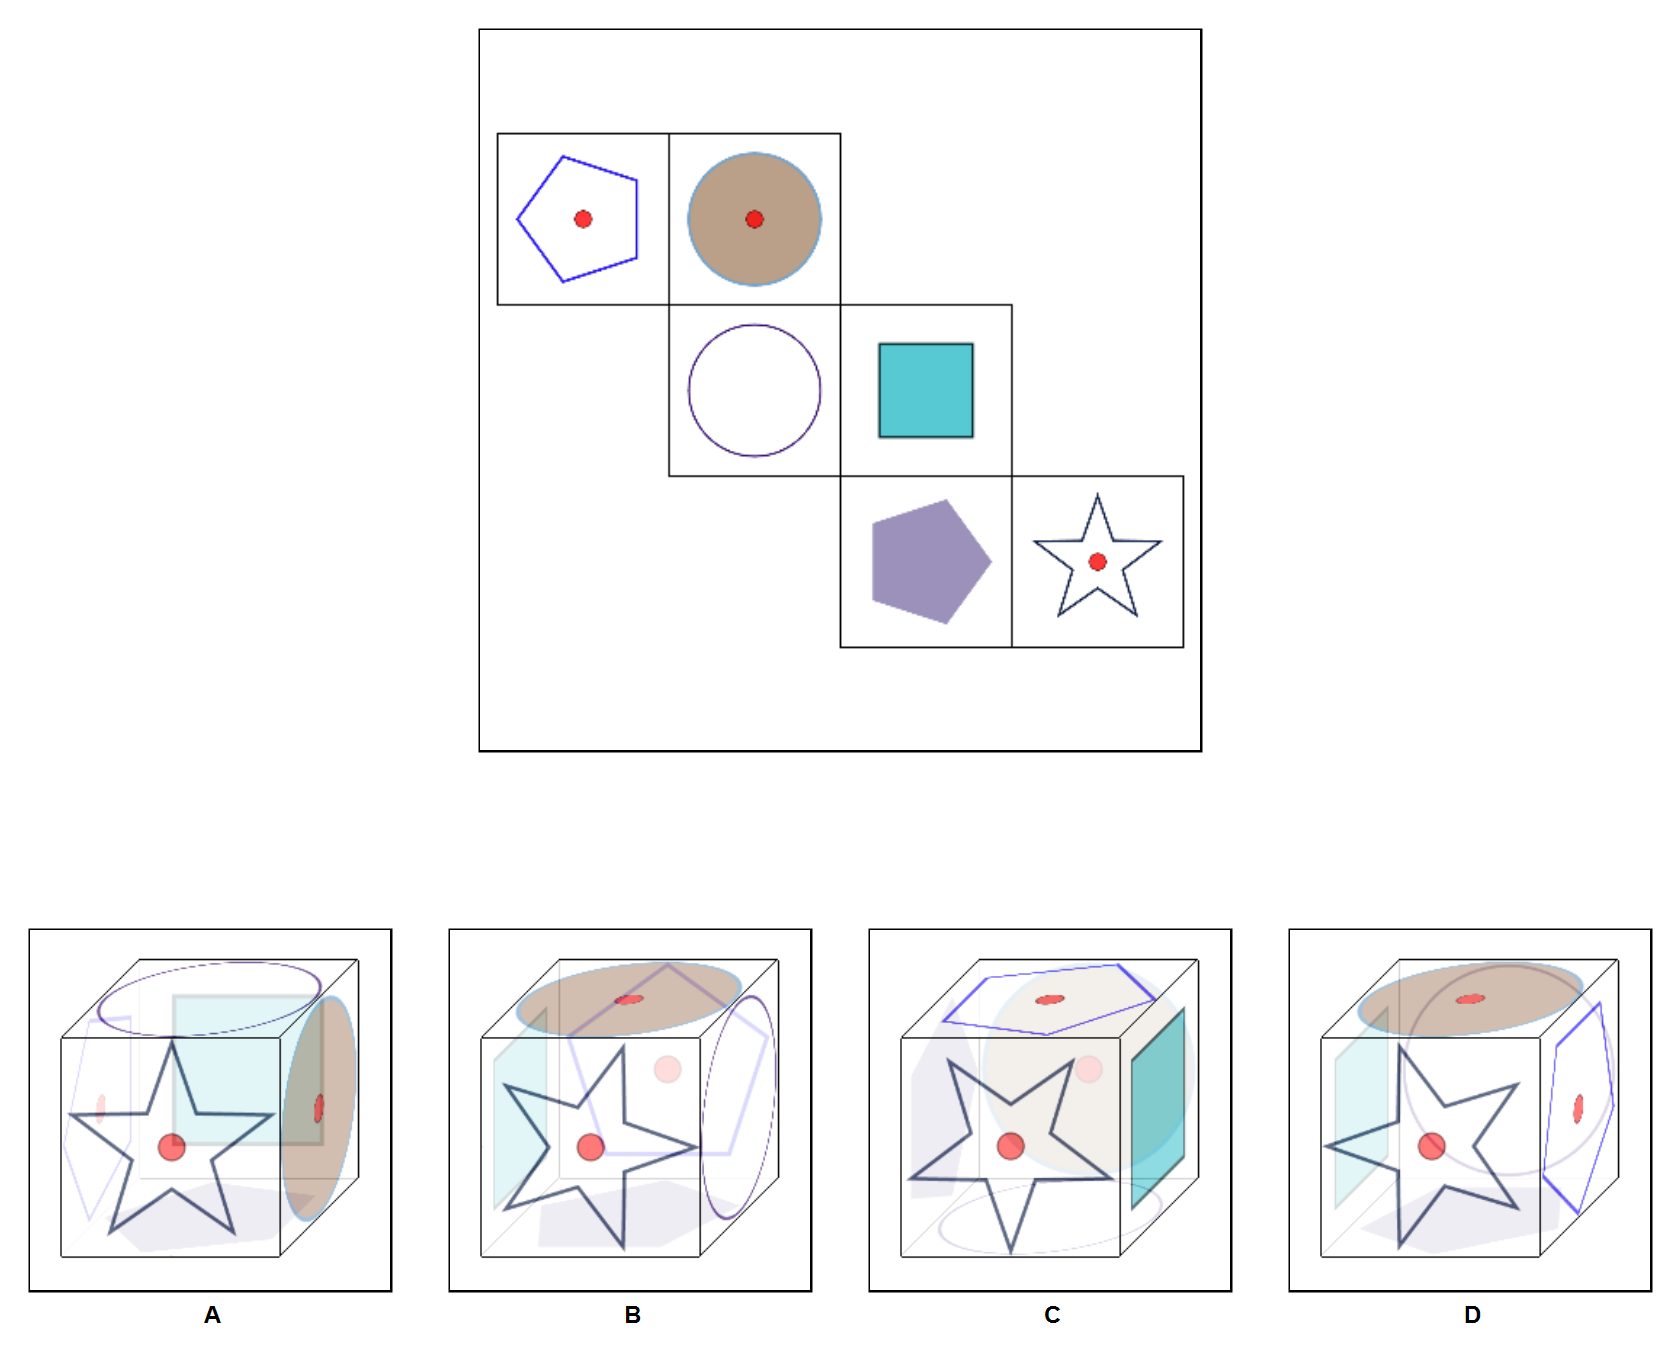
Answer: D